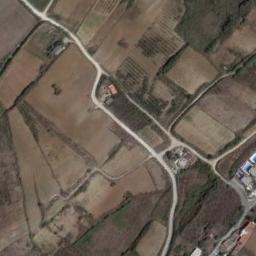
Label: terrace